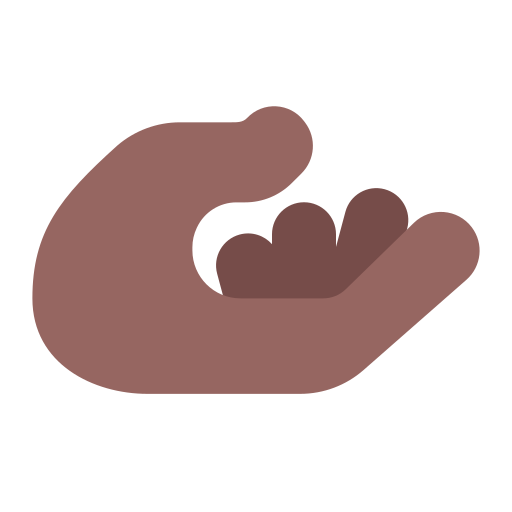
palm up hand flat  dark